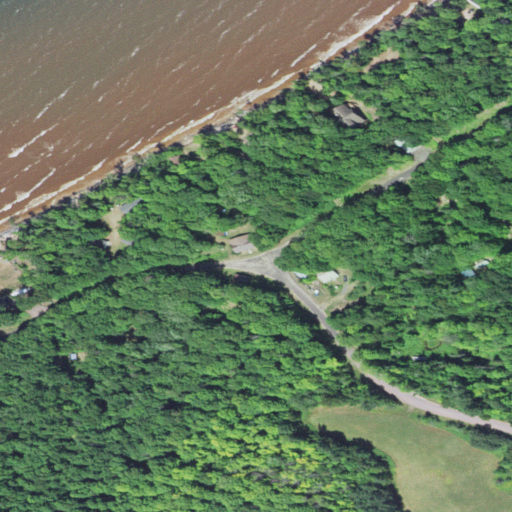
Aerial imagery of beach in Michigan named Santa Monica Beach containing mixed forest, open water, open development, barren land, deciduous forest, low intensity development, pasture, and medium intensity development